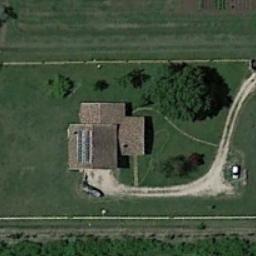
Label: sparse_residential